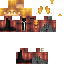
A female human skin with medium skin, wearing blonde long hair dressed in a gold robe top and brown pants, featuring a closed mouth.